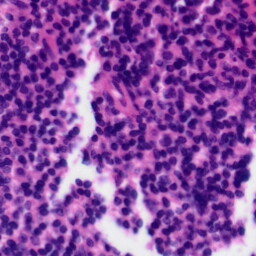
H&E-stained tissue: Tonsil